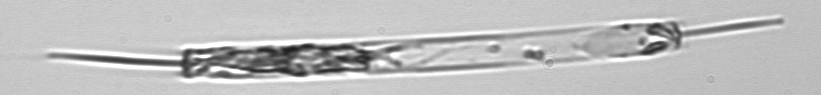
Label: Ditylum_brightwellii